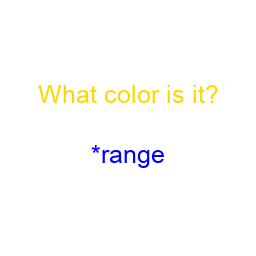
Color: blue
Color name shown: orange
Background color: white
Question text color: gold